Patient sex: M
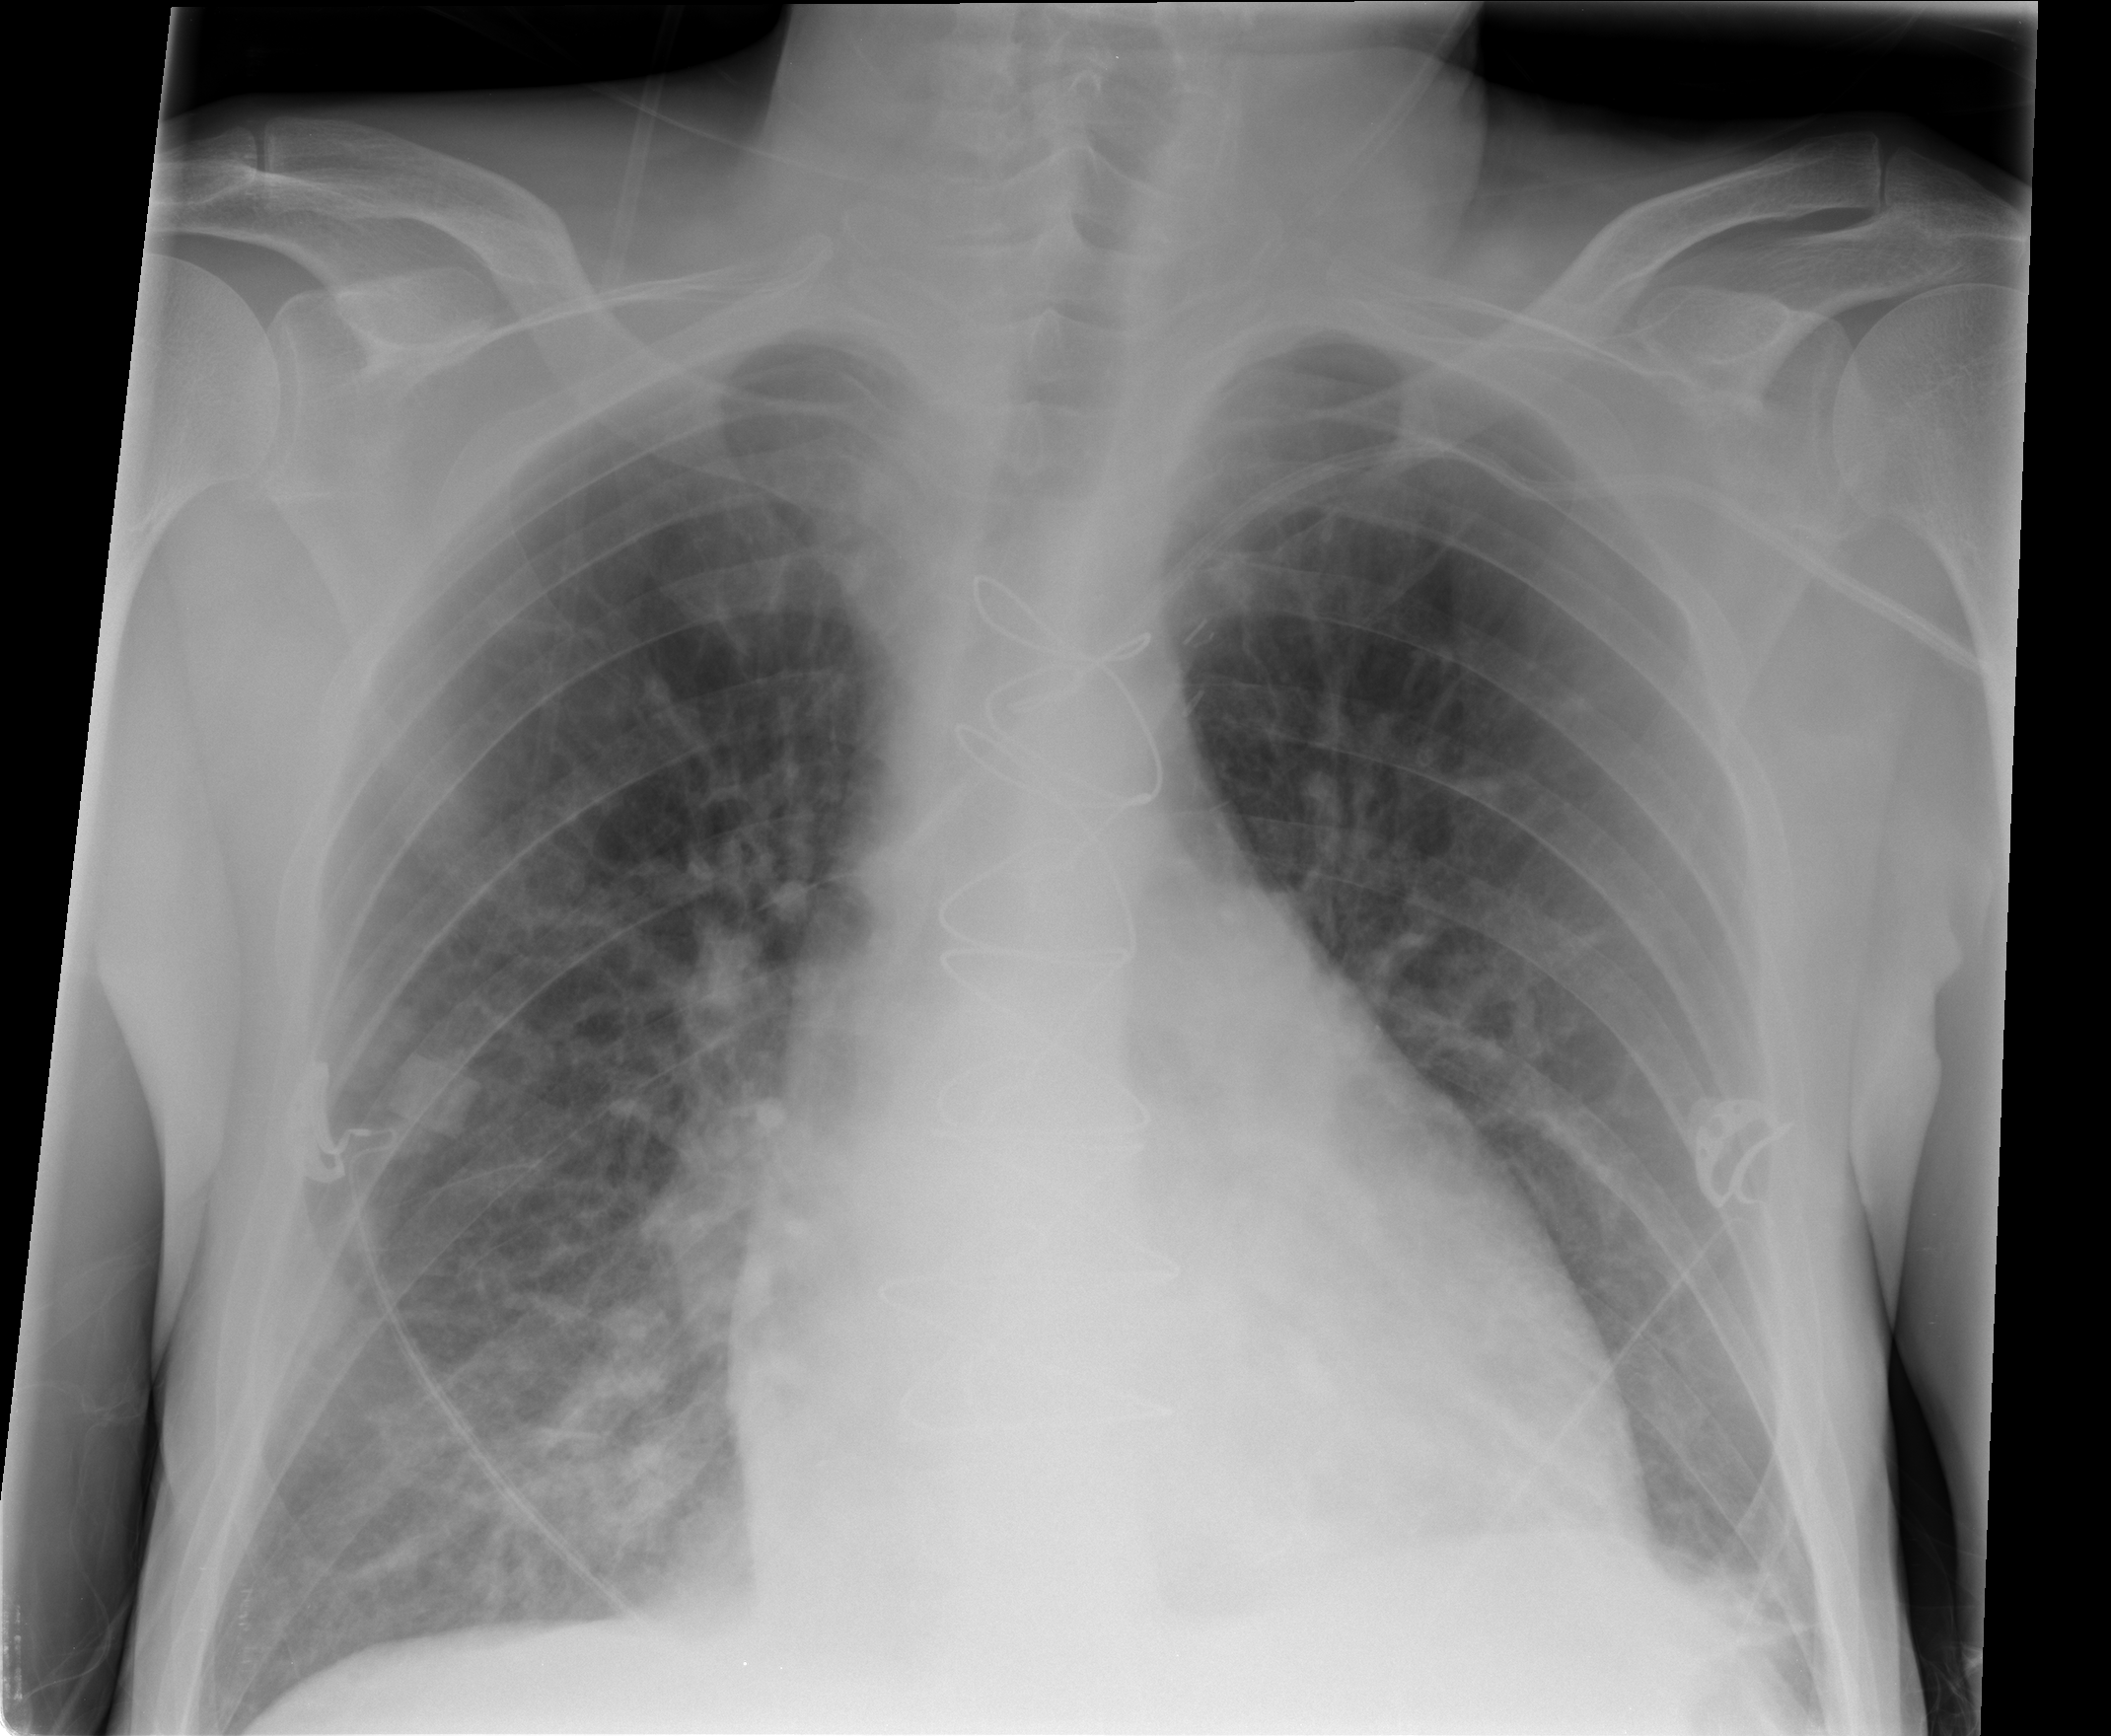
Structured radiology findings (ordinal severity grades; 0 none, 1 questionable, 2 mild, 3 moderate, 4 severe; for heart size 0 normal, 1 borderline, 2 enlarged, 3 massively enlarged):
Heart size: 0
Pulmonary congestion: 0
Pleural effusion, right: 0
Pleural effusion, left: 0
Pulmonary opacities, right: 2
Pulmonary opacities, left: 0
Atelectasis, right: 0
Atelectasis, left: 0